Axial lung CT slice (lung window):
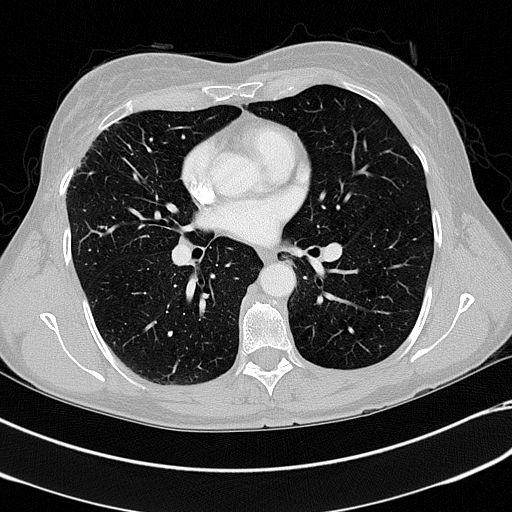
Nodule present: no